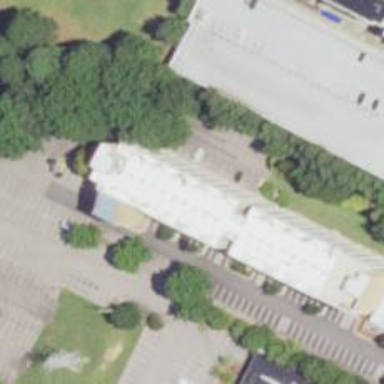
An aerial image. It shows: Residential building part of university campus.